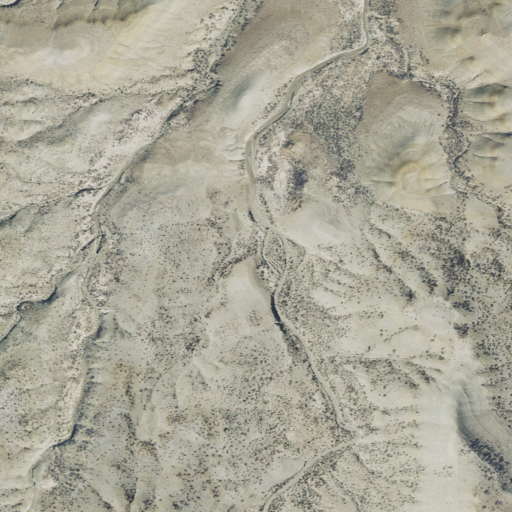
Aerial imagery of mountain in Utah named Gray Knolls containing shrub and barren land